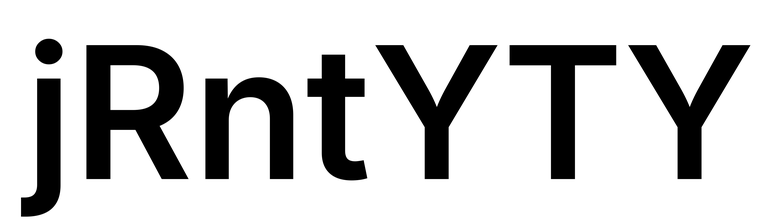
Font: Inter_SemiBold